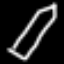
Label: pencil